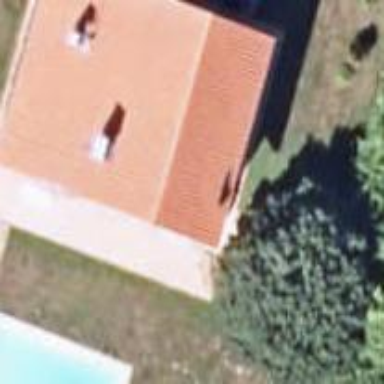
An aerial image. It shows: Simple house.